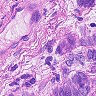
Metastatic tissue present: no